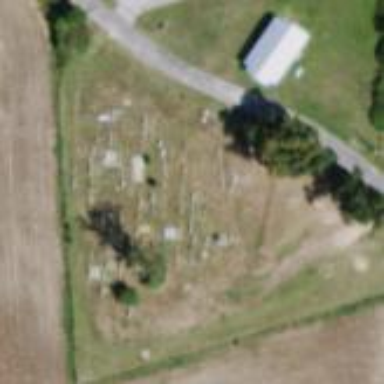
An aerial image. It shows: Cemetery with graves.